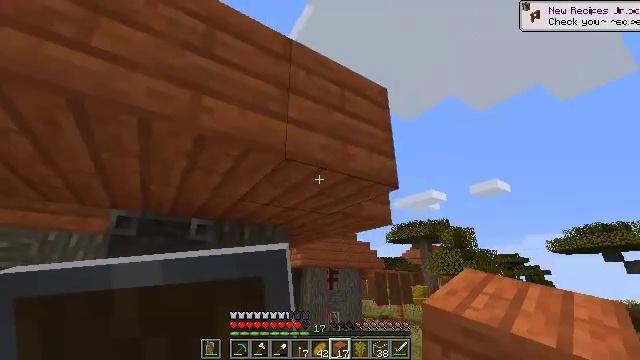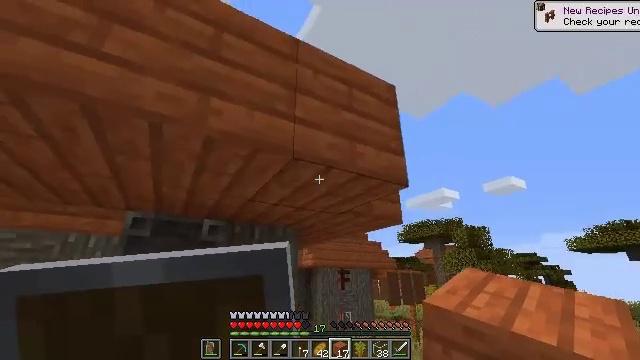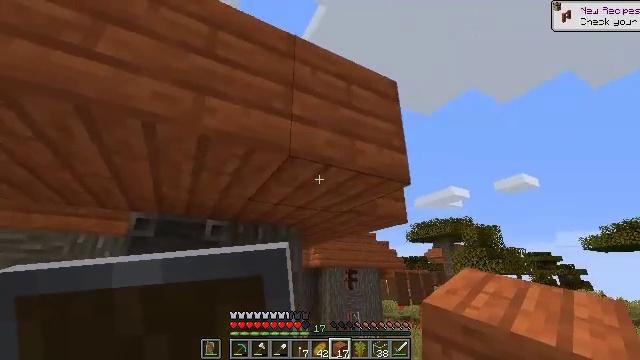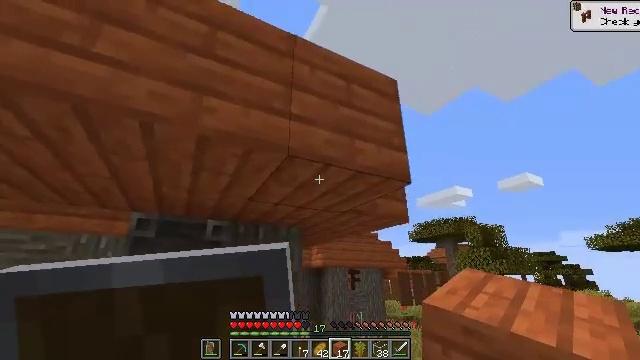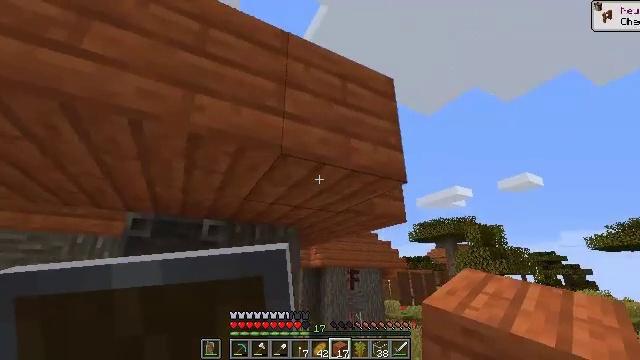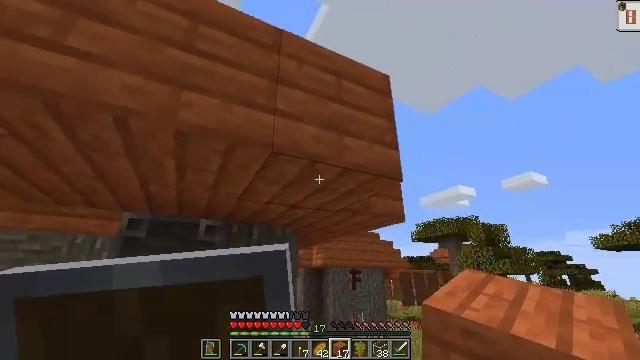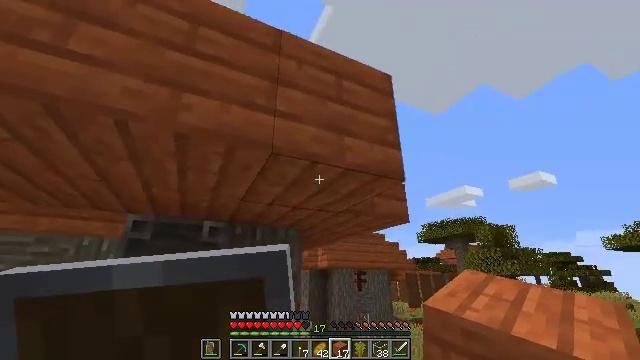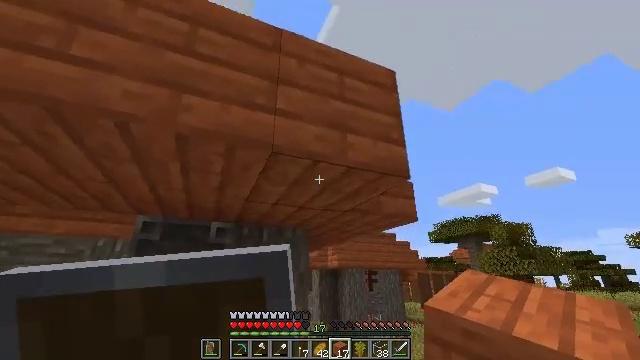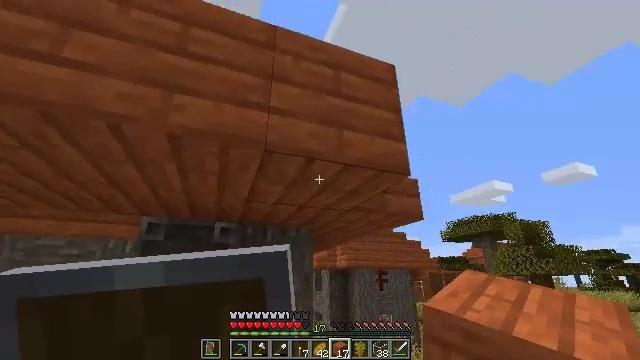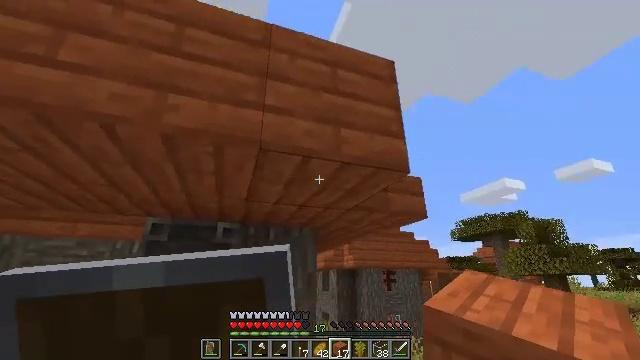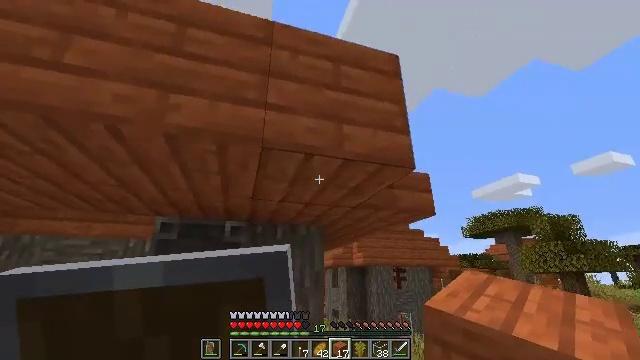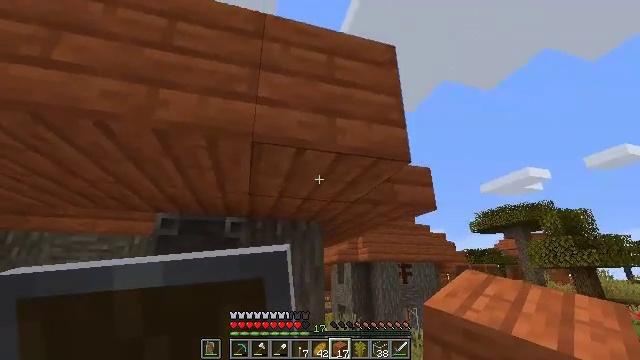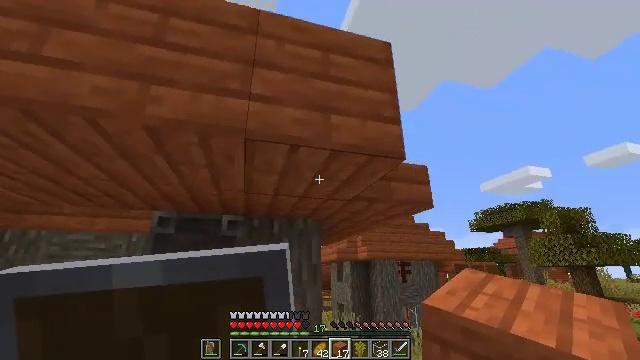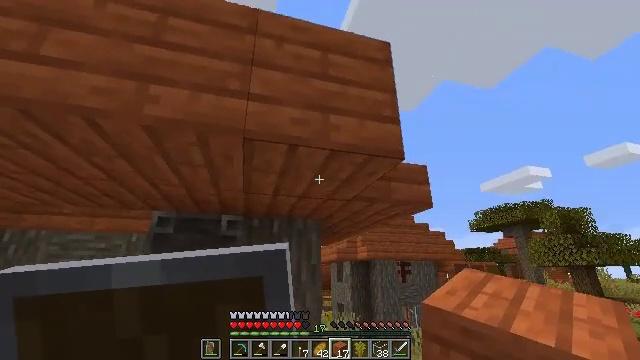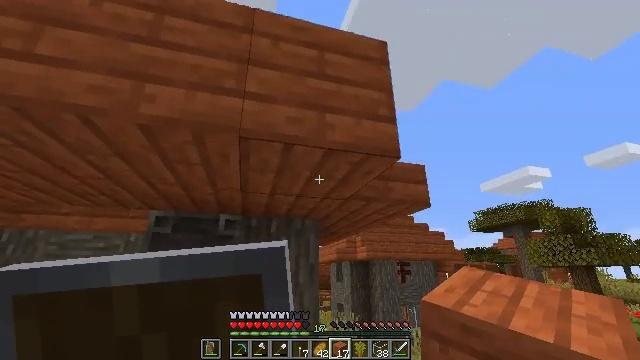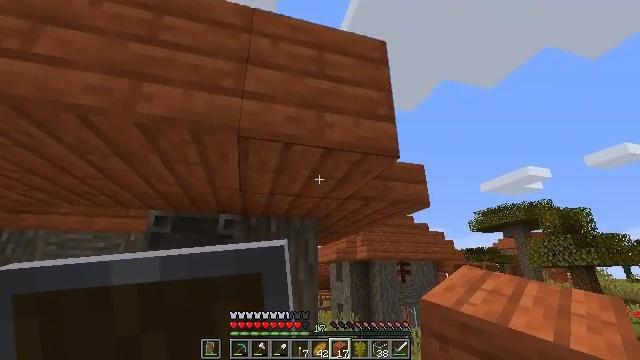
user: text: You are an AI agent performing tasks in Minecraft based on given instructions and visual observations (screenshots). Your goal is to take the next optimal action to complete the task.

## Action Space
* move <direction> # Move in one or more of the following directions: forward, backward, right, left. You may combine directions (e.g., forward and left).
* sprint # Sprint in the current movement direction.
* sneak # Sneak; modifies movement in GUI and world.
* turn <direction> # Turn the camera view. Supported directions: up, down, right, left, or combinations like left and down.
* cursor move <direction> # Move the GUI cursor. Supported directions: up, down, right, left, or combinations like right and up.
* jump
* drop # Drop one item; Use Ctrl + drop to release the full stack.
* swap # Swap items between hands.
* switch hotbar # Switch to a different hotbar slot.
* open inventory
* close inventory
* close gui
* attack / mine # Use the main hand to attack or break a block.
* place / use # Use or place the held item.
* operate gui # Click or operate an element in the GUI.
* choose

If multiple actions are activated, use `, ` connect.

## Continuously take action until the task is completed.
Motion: motion action
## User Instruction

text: Open the crafting table to make acacia stairs.
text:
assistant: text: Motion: move right, sneak, turn left
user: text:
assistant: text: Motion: move right, sneak, turn left
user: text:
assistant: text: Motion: move right, sneak
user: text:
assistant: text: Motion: move right, sneak
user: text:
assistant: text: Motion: move right, sneak
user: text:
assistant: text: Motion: move right, sneak, turn left
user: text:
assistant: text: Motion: move right, sneak, turn left
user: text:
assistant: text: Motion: move right, sneak, turn left
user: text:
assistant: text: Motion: move right, sneak, turn left
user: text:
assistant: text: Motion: move right, sneak, turn left
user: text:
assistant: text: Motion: move right, sneak, turn left
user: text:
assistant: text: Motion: sneak
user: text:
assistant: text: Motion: sneak
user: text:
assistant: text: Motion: sneak
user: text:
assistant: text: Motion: sneak
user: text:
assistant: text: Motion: no_op
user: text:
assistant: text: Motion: no_op
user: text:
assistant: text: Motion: no_op
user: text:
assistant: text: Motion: no_op
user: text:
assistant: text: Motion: no_op
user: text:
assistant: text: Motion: no_op
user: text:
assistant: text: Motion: turn left and down
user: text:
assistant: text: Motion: turn left and down
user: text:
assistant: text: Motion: turn left and down
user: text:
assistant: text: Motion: turn left and down
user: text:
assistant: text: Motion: turn left and down
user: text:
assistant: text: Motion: turn left and down
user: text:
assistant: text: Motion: no_op
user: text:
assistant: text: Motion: turn left
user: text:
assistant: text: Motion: no_op